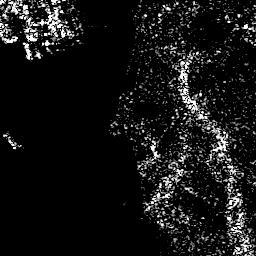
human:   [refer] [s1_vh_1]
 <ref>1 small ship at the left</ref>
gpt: <box>[[0, 51, 8, 59, 0]]</box>